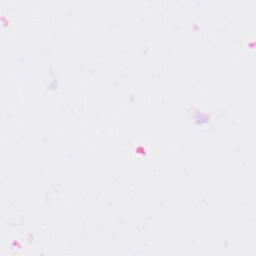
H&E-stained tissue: Kidney